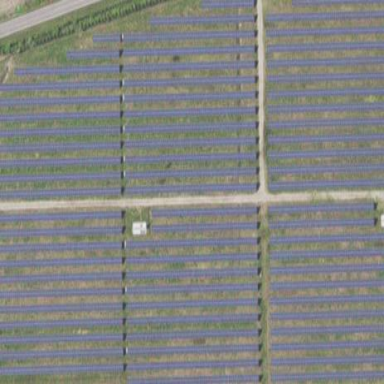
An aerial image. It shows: Industrial area with solar power plant featuring photovoltaic technology. The plant is enclosed by fence.